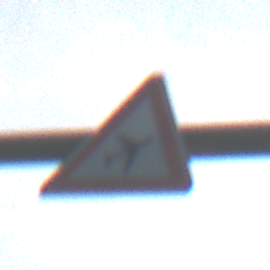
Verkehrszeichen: FlugbetriebLinks
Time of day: SunriseSunset
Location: Outdoor (Nature)
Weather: PartlyCloudy
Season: NotSpecified
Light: Natural